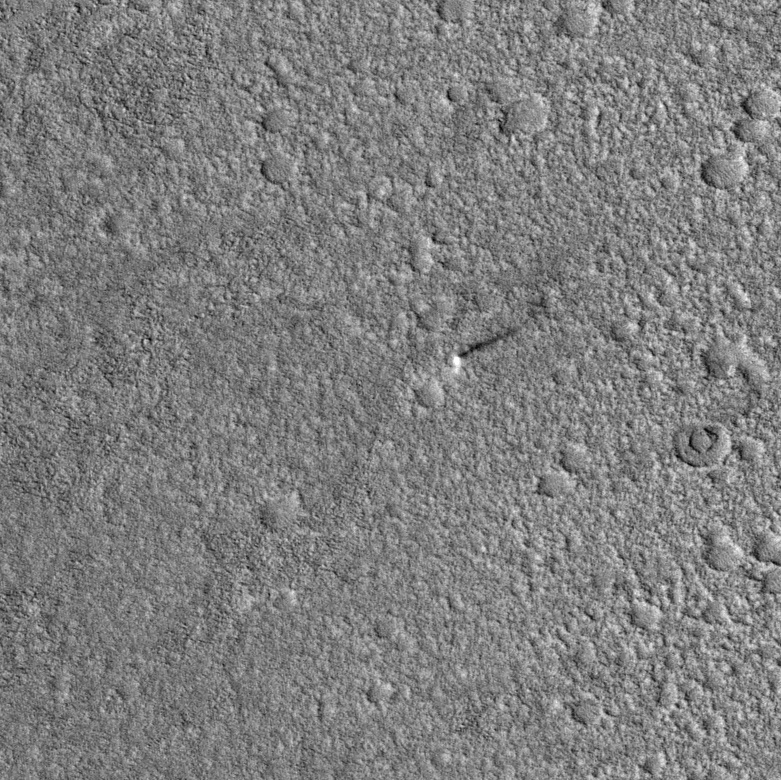
Label: dustdevil